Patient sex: M
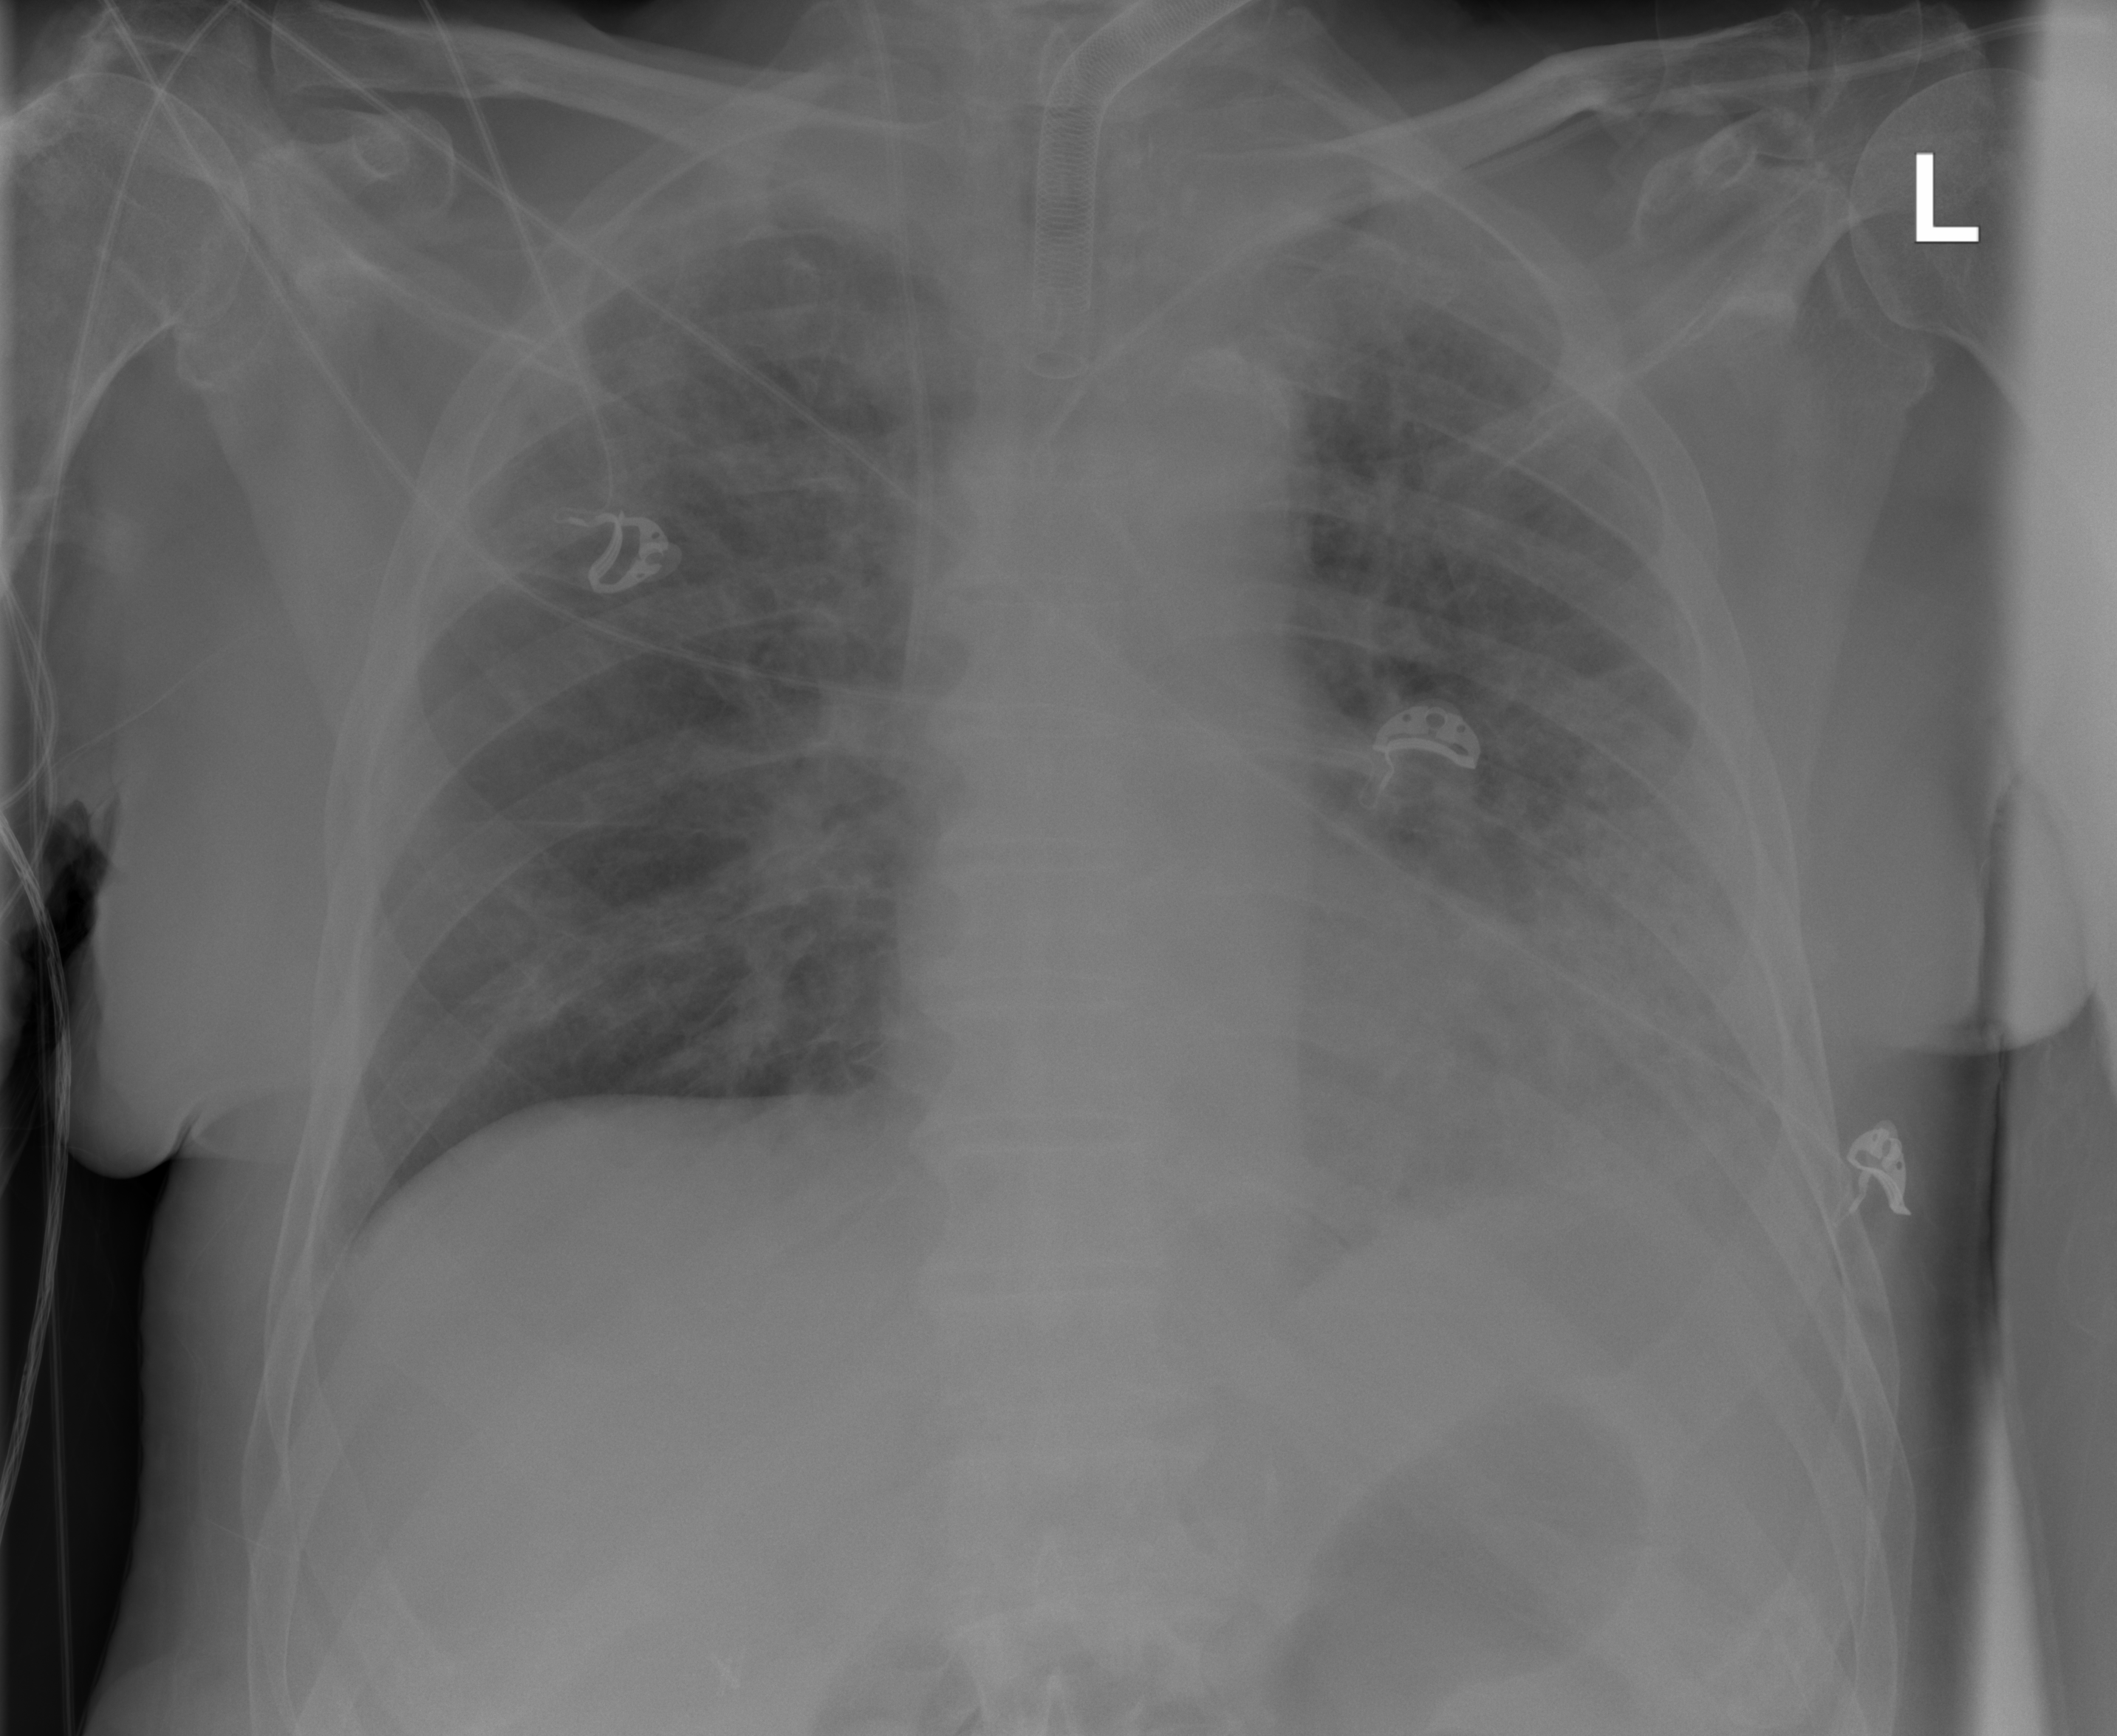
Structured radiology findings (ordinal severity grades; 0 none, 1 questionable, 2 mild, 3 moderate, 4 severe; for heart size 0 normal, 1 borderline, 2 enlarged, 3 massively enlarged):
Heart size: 1
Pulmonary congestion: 2
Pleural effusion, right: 0
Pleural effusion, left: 2
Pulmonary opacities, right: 2
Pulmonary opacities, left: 3
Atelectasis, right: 0
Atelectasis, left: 2